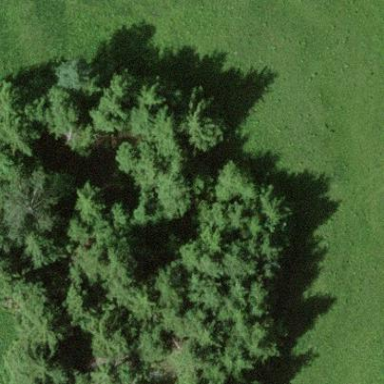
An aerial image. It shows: Forest with mix of leaf types.